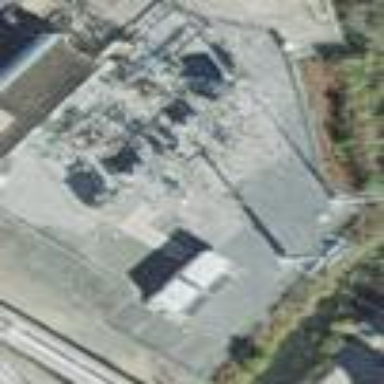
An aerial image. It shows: Industrial substation.